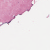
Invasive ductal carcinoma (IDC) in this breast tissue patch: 0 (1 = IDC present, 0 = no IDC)